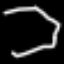
Label: octagon